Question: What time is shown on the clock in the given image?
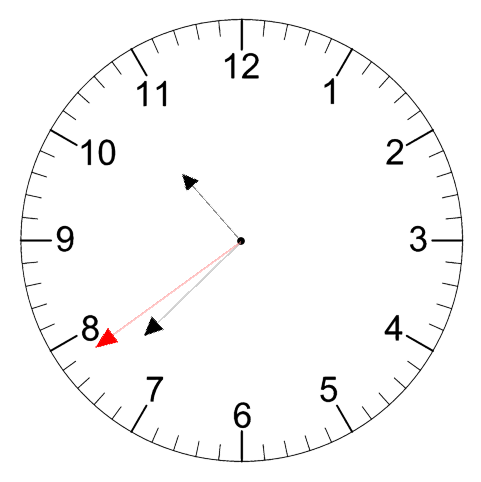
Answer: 10:37:39